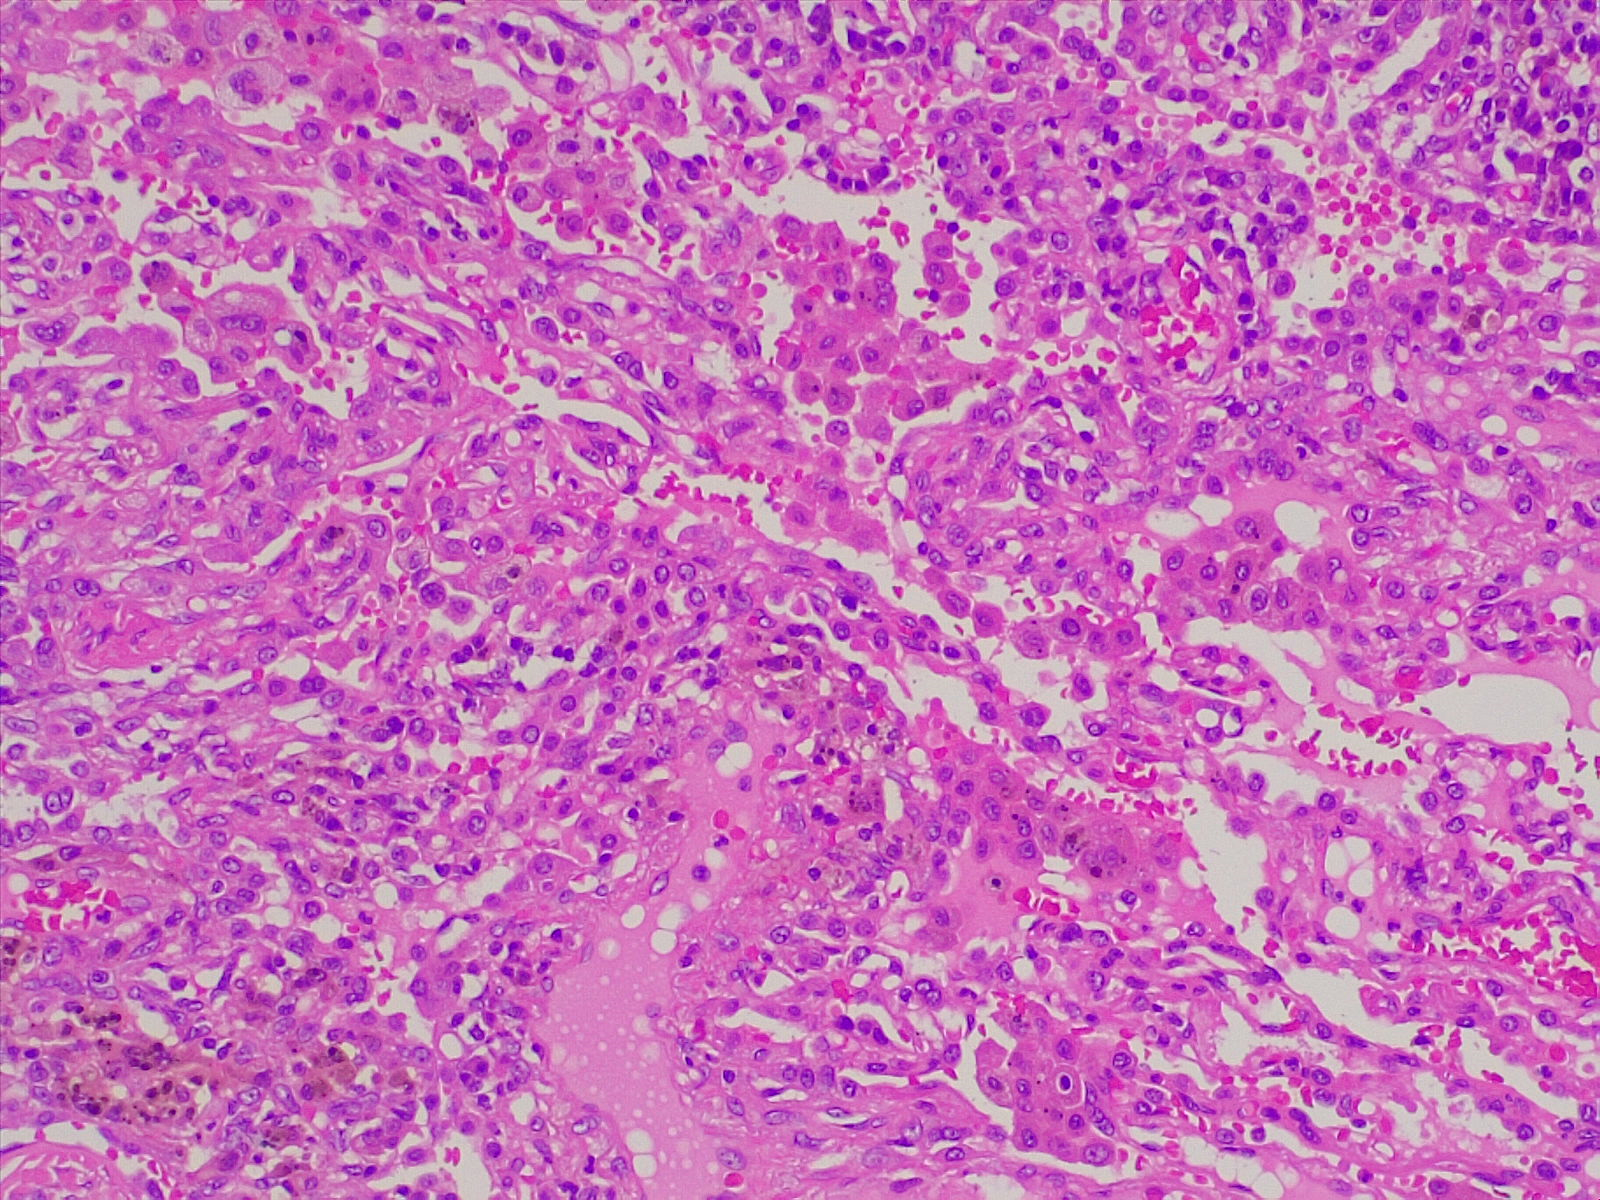
Label: normal lung tissue